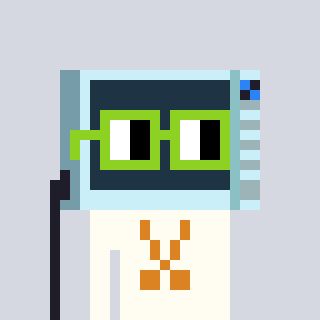
a pixel art character with square light green glasses, a microwave-shaped head and a grayscale-colored body on a cool background